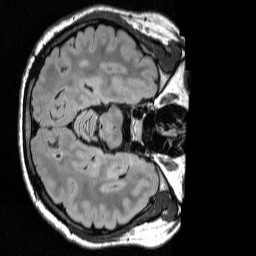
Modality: FLAIR
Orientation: axial
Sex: female
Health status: ill
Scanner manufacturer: siemens
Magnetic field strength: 3 T
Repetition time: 7 s
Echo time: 0.372 s